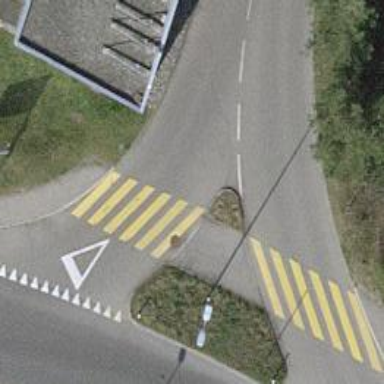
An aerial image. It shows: Marked crossing with zebra markings.